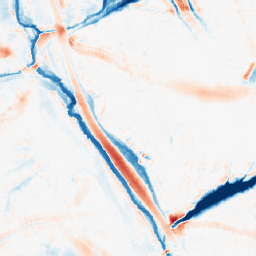
Category: morphological
Decomposition family: morphological_ellipse
Decomposition parameters: operation: average
width: 30
height: 30
Upsampling method: area
Upsampling parameters: scale: 2
Upsampling scale: 2